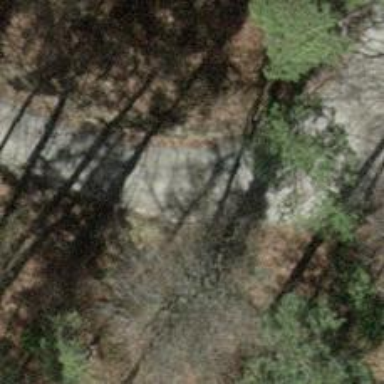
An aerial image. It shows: Track with pebblestone surface.